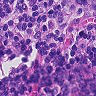
Metastatic tissue present: no